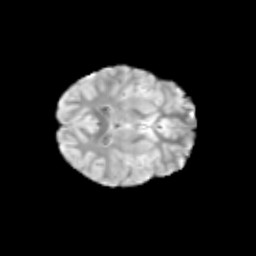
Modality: T2w
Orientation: axial
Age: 9
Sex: female
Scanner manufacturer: siemens
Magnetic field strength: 3 T
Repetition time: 3.8 s
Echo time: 0.07 s